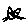
Label: cat